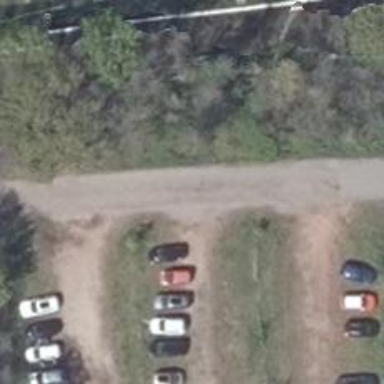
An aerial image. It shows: Parking aisle designated as service road.